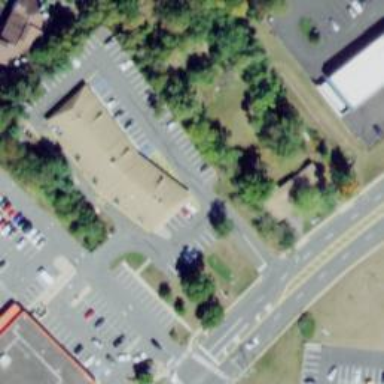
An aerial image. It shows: Convenience shop.